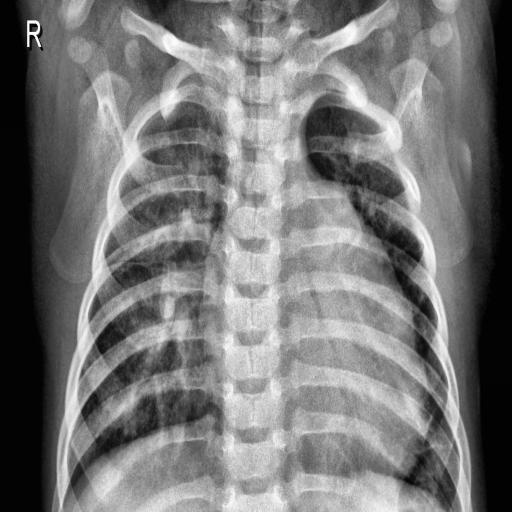
Finding: PNEUMONIA